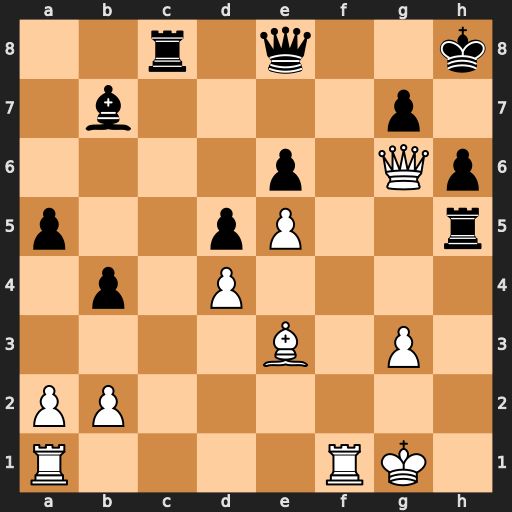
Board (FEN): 2r1q2k/1b4p1/4p1Qp/p2pP2r/1p1P4/4B1P1/PP6/R4RK1
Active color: w
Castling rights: -
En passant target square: -
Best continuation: Rf7 Qxf7 Qxf7